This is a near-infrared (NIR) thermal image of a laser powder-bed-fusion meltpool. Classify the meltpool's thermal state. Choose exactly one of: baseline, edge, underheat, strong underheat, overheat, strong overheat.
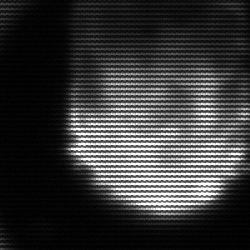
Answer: edge